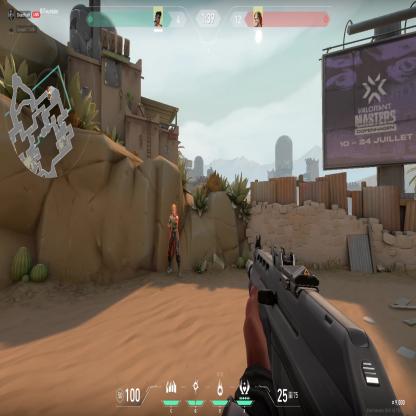
Label: enemy